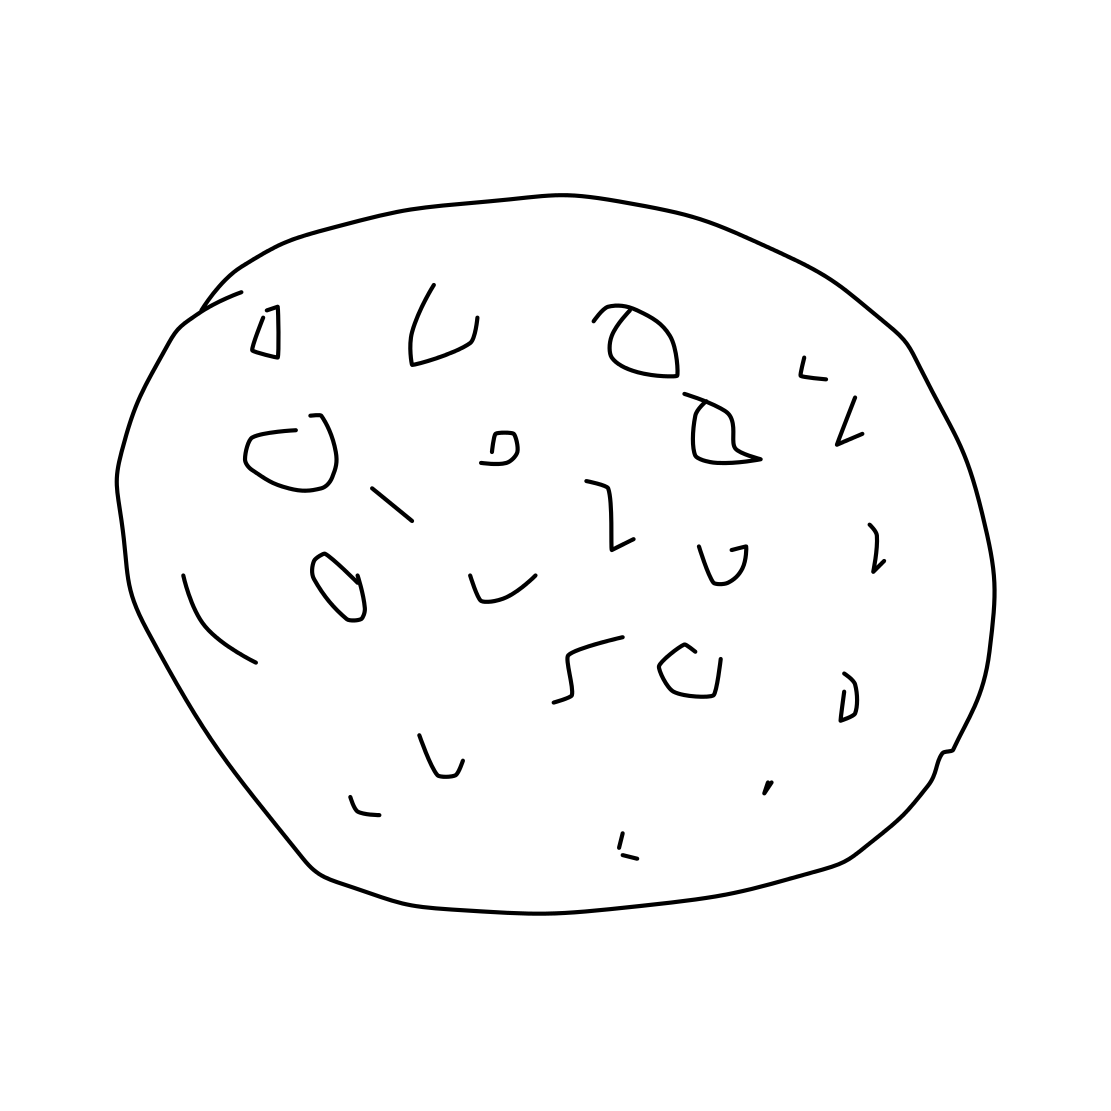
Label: pizza